На гладкую горизонтальную поверхность положили маленький шарик массой $m$. К нему прикрепили легкую нерастяжимую нить, переброшенную через легкий блок пренебрежимо малого радиуса, на другом конце которой подвесили груз массой $M$ (см. рис.). Систему отпустили из состояния покоя (изображенного на рисунке пунктирной линией). В некоторый момент времени, когда нить наклонена к горизонту под углом $\alpha$, шарик отрывается от поверхности, а ускорение груза в этот момент времени равно нулю. Трение в оси блока отсутствует.
Найдите отношение $m/M$.
Найдите $\sin\beta$ угла нити к горизонту в начальный момент времени.
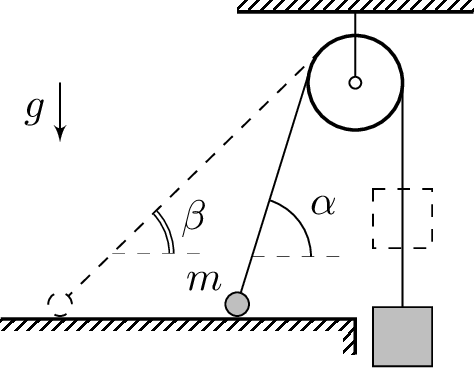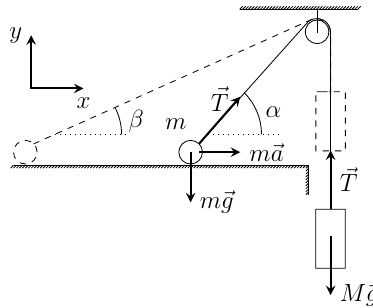
Найдите отношение $m/M$.
Ответ: $$\frac{m}{M} = \sin \alpha.$$

Найдите $\sin\beta$ угла нити к горизонту в начальный момент времени.
Решение: Пусть $v$ и $u$ — скорости шарика и груза соответственно в рассматриваемый момент, а $h$ — высота блока над поверхностью.Поскольку нить нерастяжима, проекция скорости шарика $v$ на ось $z$ равна $u$: \[v = \dfrac{u}{\cos\alpha}{.}\tag{3}\]Поскольку трения в системе нет, выполняется закон сохранения механической энергии:\[\cfrac{mv^2}{2}+\cfrac{Mu^2}{2}=-Mg\Delta{l}{,}\tag{4}\]где $\Delta{l}=h(1/\sin\alpha-1/\sin\beta)$ — изменение длины наклонного участка нити. Подставляя отношение $m/M$ и соотношение $(3)$ в уравнение $(4)$ получим:$$\cfrac{mv^2}{2}\left(1+\cfrac{\cos^2\alpha}{\sin\alpha}\right)=\cfrac{mgh}{\sin\alpha}\left(\cfrac{1}{\sin\beta}-\cfrac{1}{\sin\alpha}\right){,}$$откуда:\[\cfrac{1}{\sin\beta}=\cfrac{1}{\sin\alpha}+\cfrac{v^2(\sin\alpha+\cos^2\alpha)}{2gh}{.}\tag{5}\]Таким образом, задача сводится к определению безразмерного параметра $gh/v^2$, для нахождений которого проанализируем динамику шарика.Запишем второй закон Ньютона для шарика в проекции на горизонтальную ось $x$:\[ma_{x}=ma = T\cos\alpha\Rightarrow a = \frac{T\cos\alpha}{m}=\frac{g\cos\alpha}{\sin\alpha}{.}\tag{6}\]Введём ось $z$, направленную вдоль наклонного участка нити от шарика к блоку (т.е образующую угол $\alpha$ с горизонтом). Проекция ускорения шарика на ось равняется\[a_z = a\cos\alpha=\frac{g\cos^2\alpha}{\sin\alpha}{.}\tag{7}\]Перейдём в систему отсчёта точки $A$ наклонного участка нити, в которой он касается блока. Ускорение шарика $\vec{a}_{отн}$ в данной системе отсчёта равняется:$$\vec{a}_{отн}=\vec{a}-\vec{a}_A{.}$$Поскольку ускорение груза равняется нулю — тангенциальное ускорение точки $A$ также равняется нулю, откуда следует, что полное ускорение точки $A$ направлено перпендикулярно наклонному участку нити. Тогда в рассматриваемой системе отсчёта:$$a_{z{отн}}=a_z{.}$$В системе отсчёта точки $A$ шарик движется по окружности радиусом $l=h/\sin\alpha$, равным длине наклонного участка нити, со скоростью $v_\perp=v\sin\alpha$, равной проекции скорости шарика на ось, перпендикулярную оси $z$. Поэтому из выражения для центростремительного ускорения получим:\[a_{{отн}z}=\cfrac{v^2_\perp}{l}=\cfrac{v^2\sin^3\alpha}{h}.\tag{8}\]Приравнивая $(7)$ и $(8)$, находим:\[\cfrac{gh}{v^2}=\cfrac{\sin^4\alpha}{\cos^2\alpha}{.}\tag{9}\]Подставляя $(9)$ в $(5)$, получим:\[\cfrac{1}{\sin\beta}=\cfrac{1}{\sin\alpha}+\cfrac{\cos^2\alpha(\sin\alpha+\cos^2\alpha)}{2\sin^4\alpha}{,}\tag{10}\]откуда находим угол $\beta$:
Ответ: $$\sin\beta=\cfrac{2\sin^4\alpha}{\sin\alpha+\sin^3\alpha+\cos^4\alpha}$$
Темы:
T, ★, Механика, Динамика, Движение связанных тел, Всероссийские